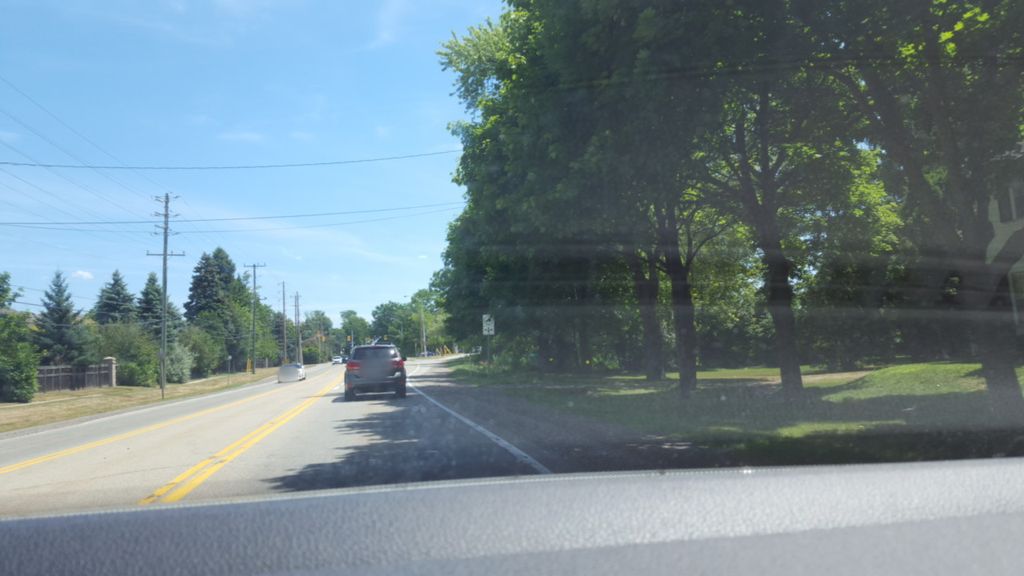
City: hamilton